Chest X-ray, AP view. Patient: 49 years old, sex F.
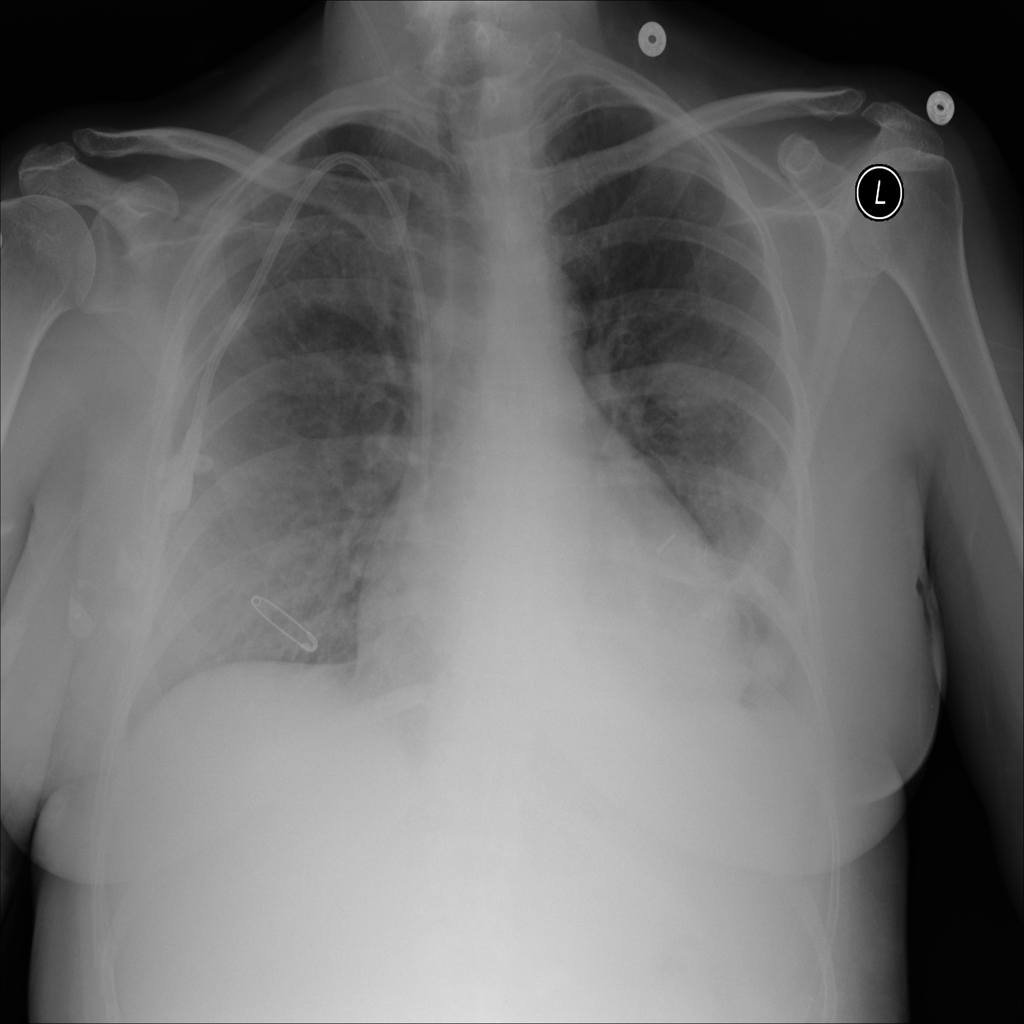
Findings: Infiltration